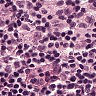
Metastatic tissue present: no